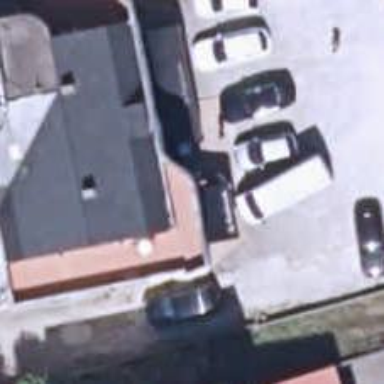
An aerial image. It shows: Restaurant.